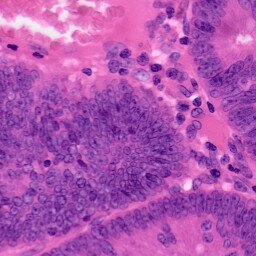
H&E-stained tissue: Colon